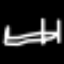
Label: bed